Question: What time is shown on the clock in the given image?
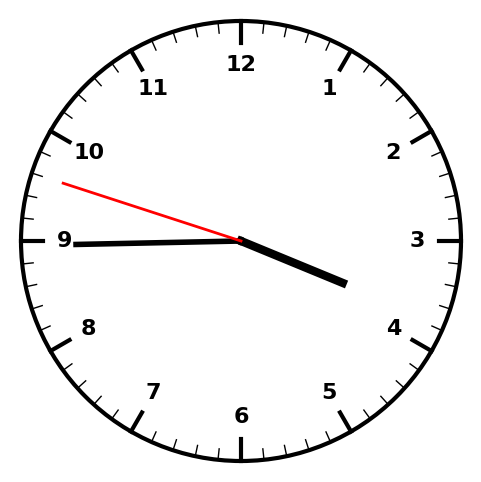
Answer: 03:44:48